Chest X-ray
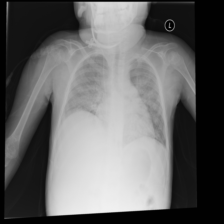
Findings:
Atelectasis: negative
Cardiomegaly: positive
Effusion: negative
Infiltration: positive
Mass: negative
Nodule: negative
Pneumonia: negative
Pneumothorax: negative
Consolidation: negative
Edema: negative
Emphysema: negative
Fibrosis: negative
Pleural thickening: negative
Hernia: negative